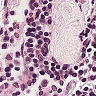
Metastatic tissue present: no